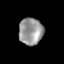
Tissue: prostate
Cell type: T cells
Senescence score: 0.3065
Nuclear area (px): 632
Mean DAPI intensity: 152.141